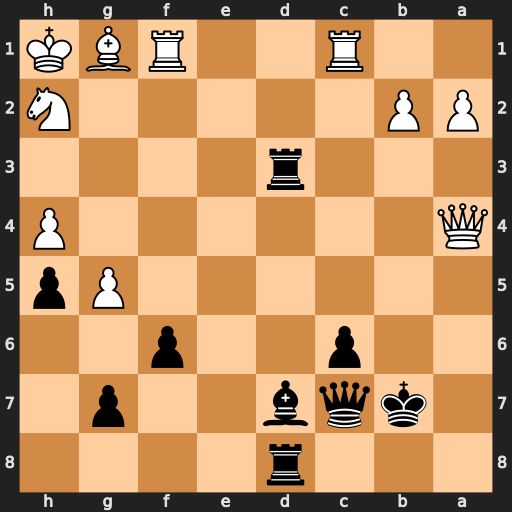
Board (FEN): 3r4/1kqb2p1/2p2p2/6Pp/Q6P/3r4/PP5N/2R2RBK
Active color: b
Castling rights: -
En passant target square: -
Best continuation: c5 Rxc5 Bxa4 Rxc7+ Kxc7